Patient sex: M
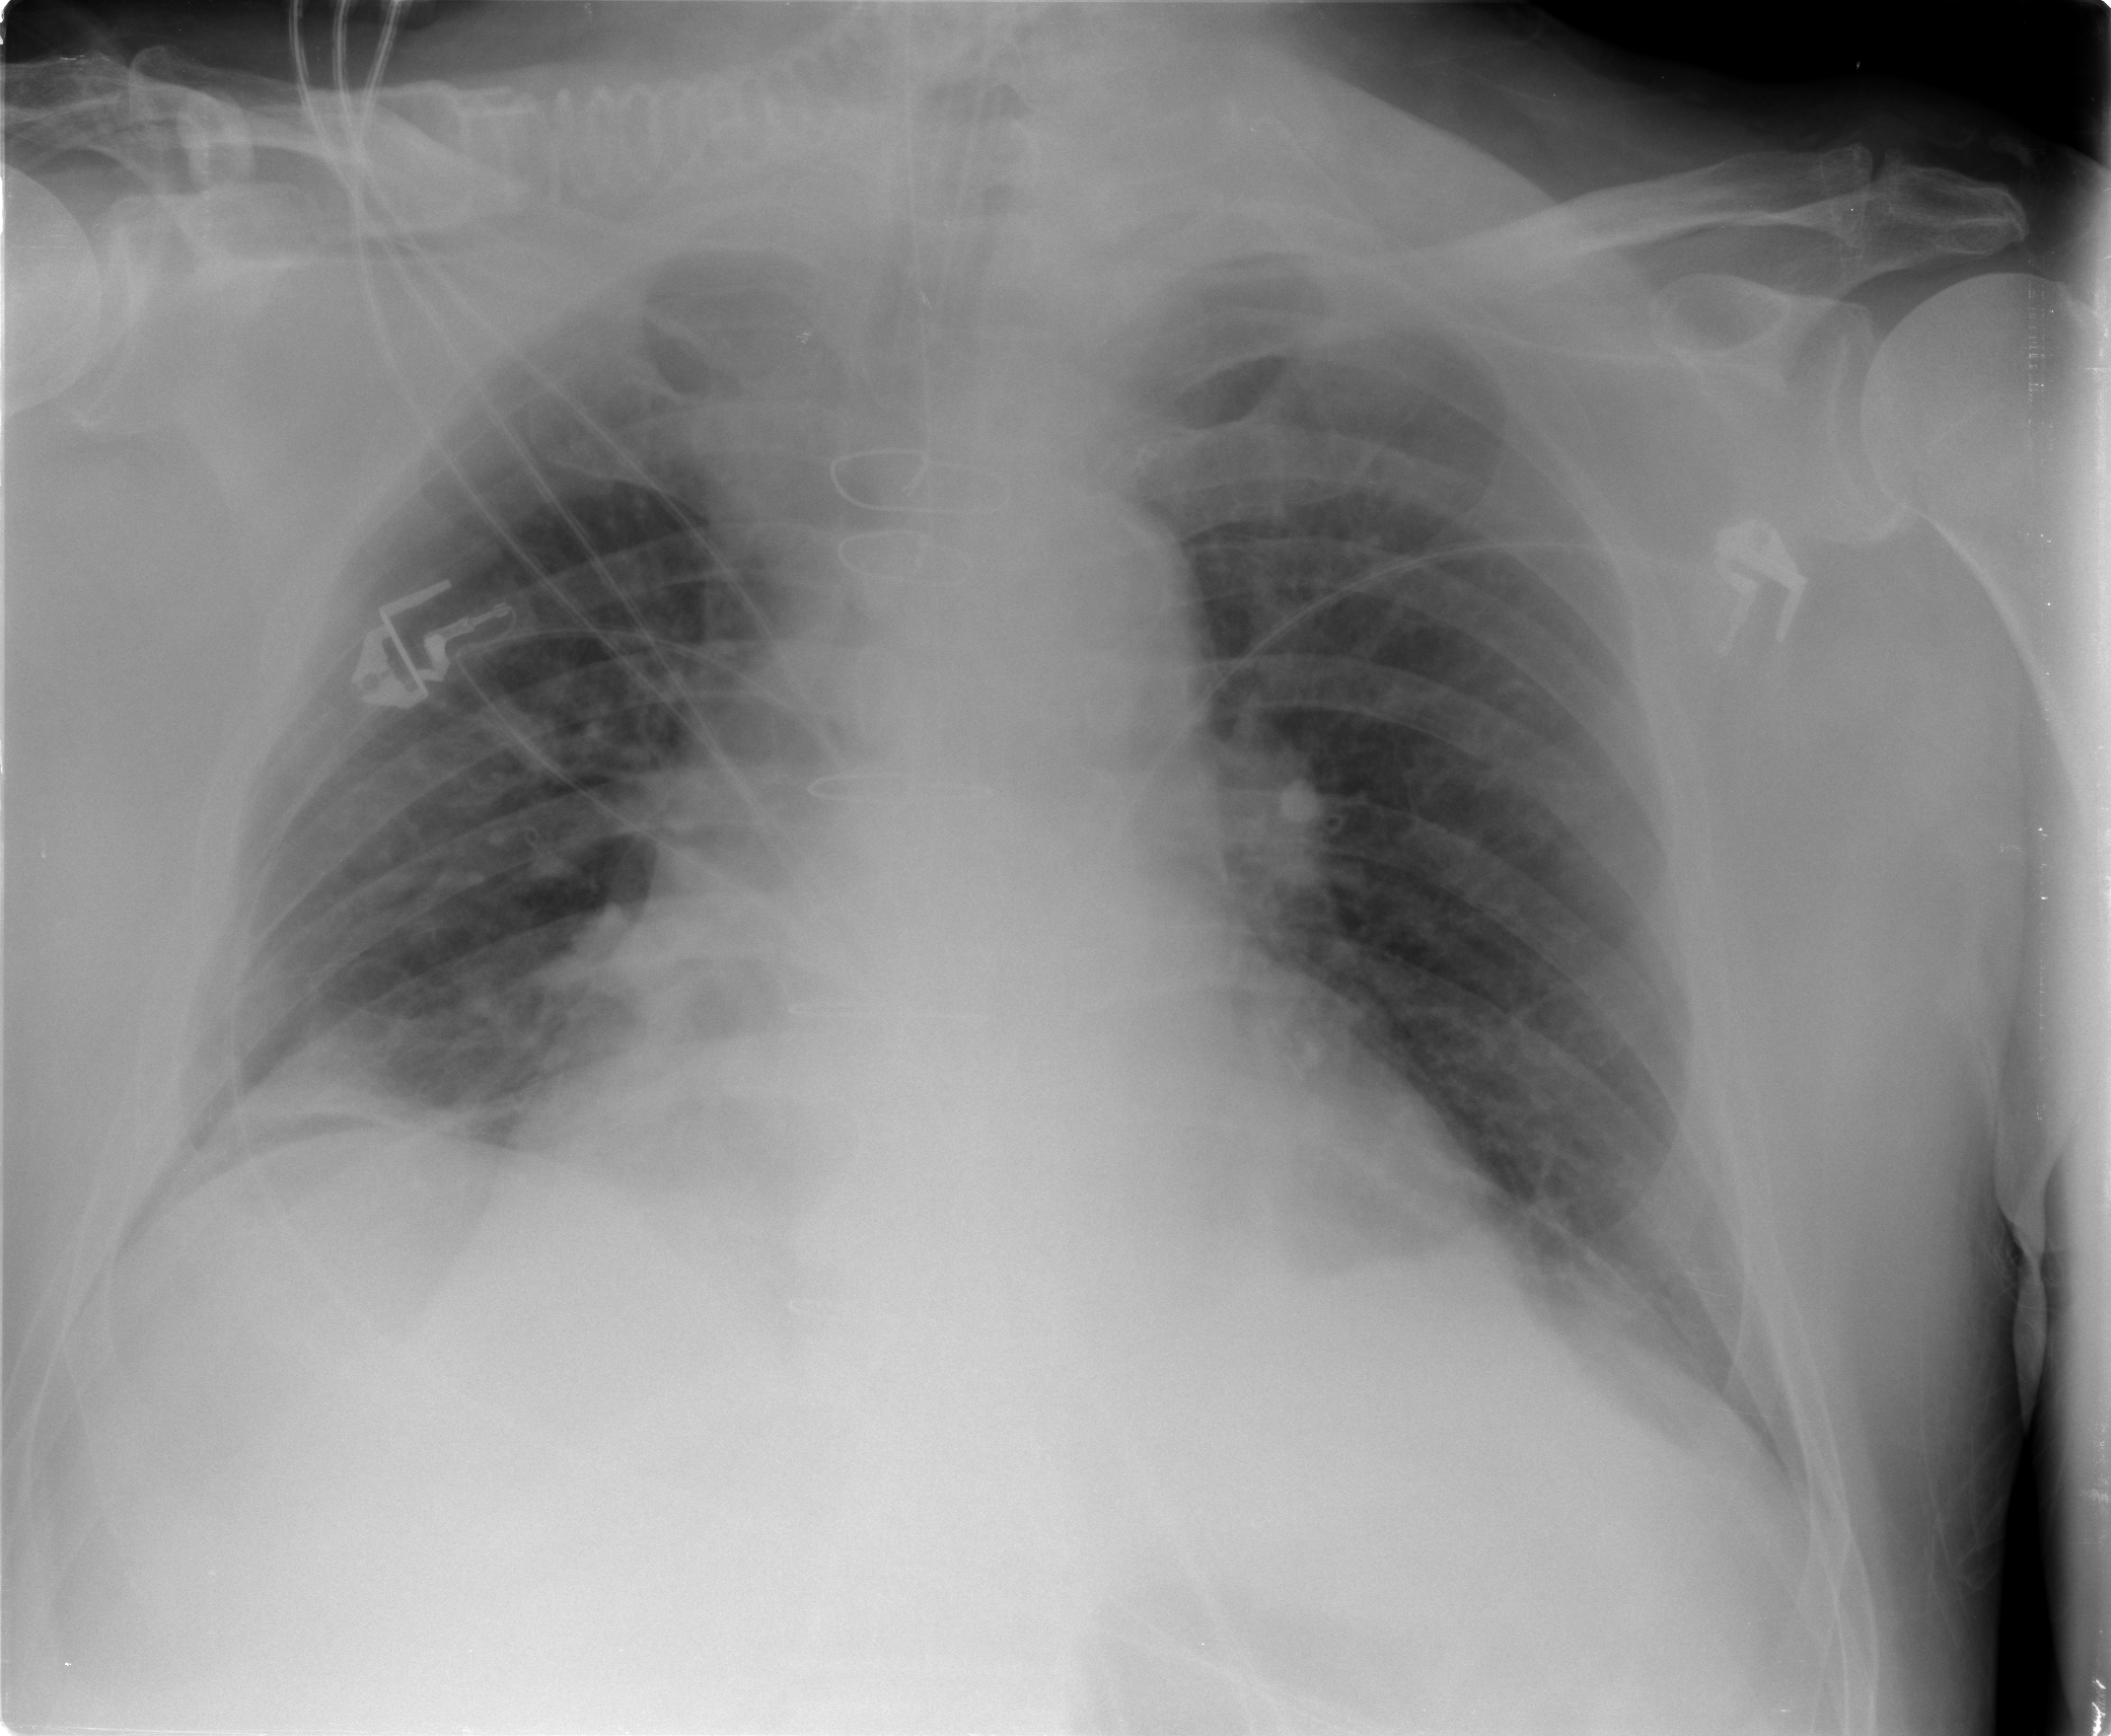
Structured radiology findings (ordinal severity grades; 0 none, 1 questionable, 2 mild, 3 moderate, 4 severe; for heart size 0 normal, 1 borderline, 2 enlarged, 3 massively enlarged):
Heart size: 2
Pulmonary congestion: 2
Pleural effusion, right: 1
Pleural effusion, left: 1
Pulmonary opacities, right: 0
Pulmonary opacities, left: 0
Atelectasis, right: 2
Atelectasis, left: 1